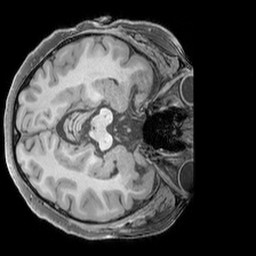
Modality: T1w
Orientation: axial
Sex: female
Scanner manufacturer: siemens
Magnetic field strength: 3 T
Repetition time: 2.3 s
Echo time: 0.00226 s